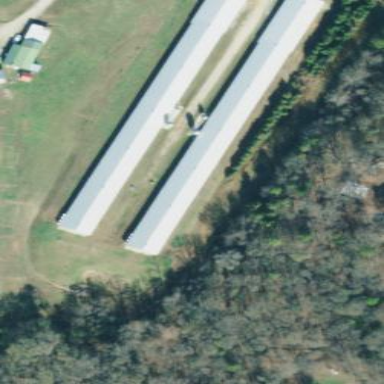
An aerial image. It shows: Poultry house.